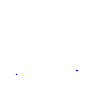
Particle: pion